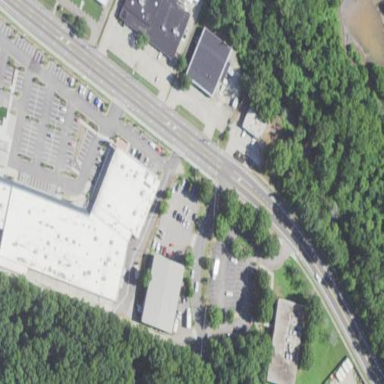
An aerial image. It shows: Commercial building.